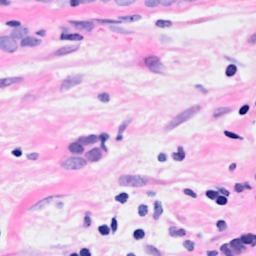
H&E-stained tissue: Breast